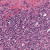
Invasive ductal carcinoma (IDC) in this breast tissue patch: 1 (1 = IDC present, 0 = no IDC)